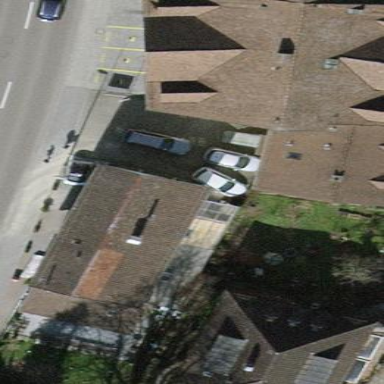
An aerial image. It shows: Building that houses restaurant.